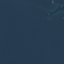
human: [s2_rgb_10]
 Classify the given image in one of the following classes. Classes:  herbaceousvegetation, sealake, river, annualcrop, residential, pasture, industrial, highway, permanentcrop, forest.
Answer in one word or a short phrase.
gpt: SeaLake